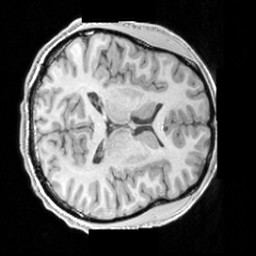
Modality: T1w
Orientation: axial
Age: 23
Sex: male
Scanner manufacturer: siemens
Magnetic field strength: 3 T
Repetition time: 1.63 s
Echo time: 0.00311 s